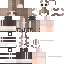
A female human skin with medium skin, wearing brown long hair dressed in a blue hoodie and black pants, featuring a closed mouth.